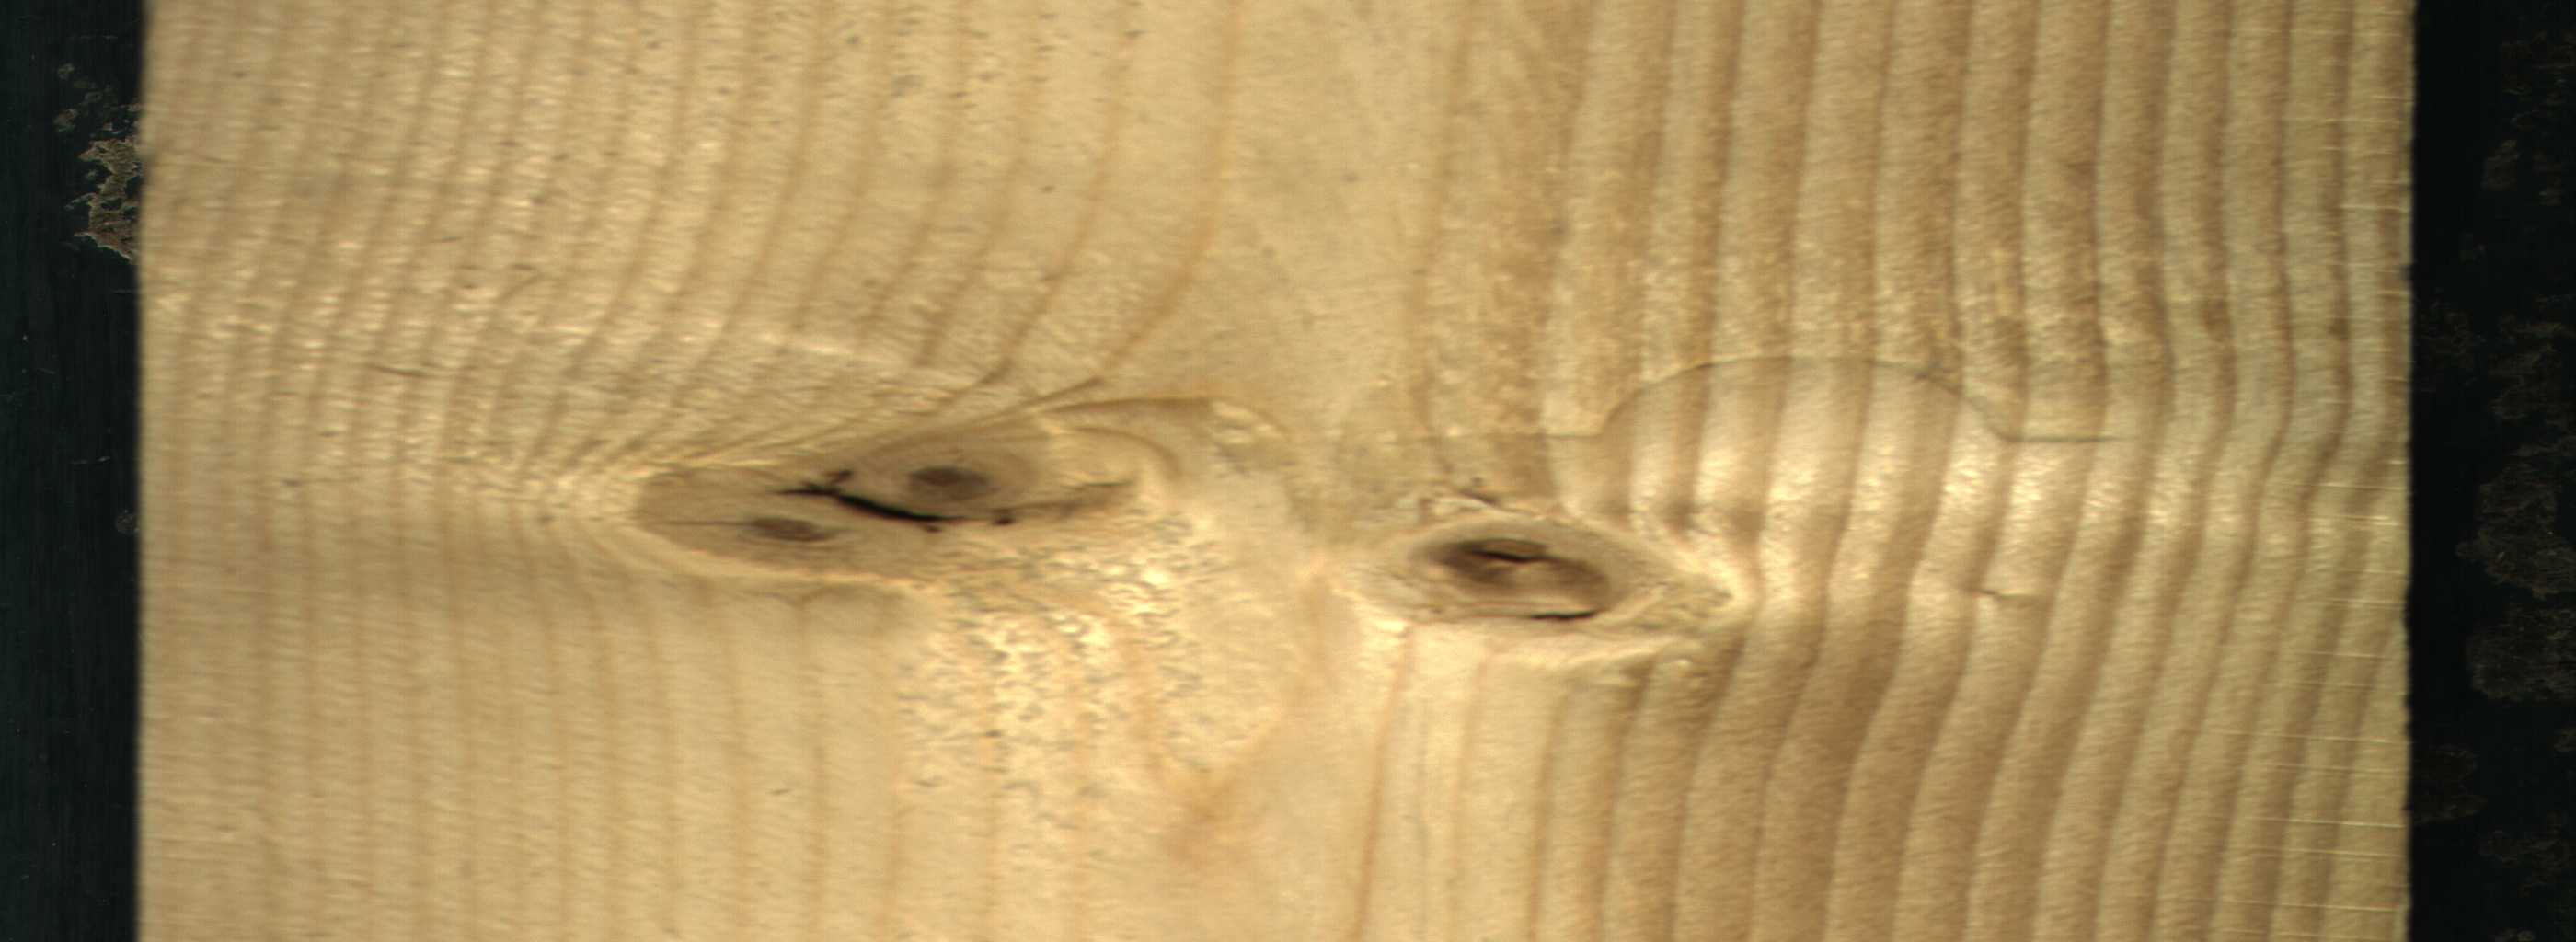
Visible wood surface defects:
Dead_Knot
Dead_Knot
Live_Knot